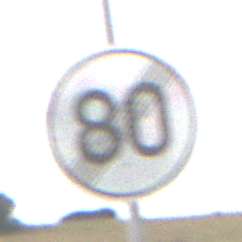
Verkehrszeichen: EndeGeschwindigkeit80
Umgebung: Outdoor, Nature
Tageszeit: Midday
Wetter: PartlyCloudy
Licht: Natural
Jahreszeit: NotSpecified
Kontrast: MediumContrast